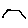
Label: hexagon